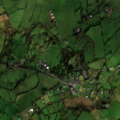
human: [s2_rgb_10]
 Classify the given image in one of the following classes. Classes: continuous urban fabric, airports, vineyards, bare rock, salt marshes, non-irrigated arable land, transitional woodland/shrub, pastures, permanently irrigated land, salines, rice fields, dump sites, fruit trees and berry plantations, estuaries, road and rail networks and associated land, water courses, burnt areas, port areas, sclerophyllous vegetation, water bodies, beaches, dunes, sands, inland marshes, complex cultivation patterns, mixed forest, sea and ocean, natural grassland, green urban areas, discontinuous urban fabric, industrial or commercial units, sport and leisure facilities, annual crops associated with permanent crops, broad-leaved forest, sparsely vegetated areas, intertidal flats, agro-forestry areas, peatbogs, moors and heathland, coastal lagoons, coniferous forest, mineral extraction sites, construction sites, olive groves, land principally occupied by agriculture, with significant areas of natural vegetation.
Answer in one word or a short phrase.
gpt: pastures